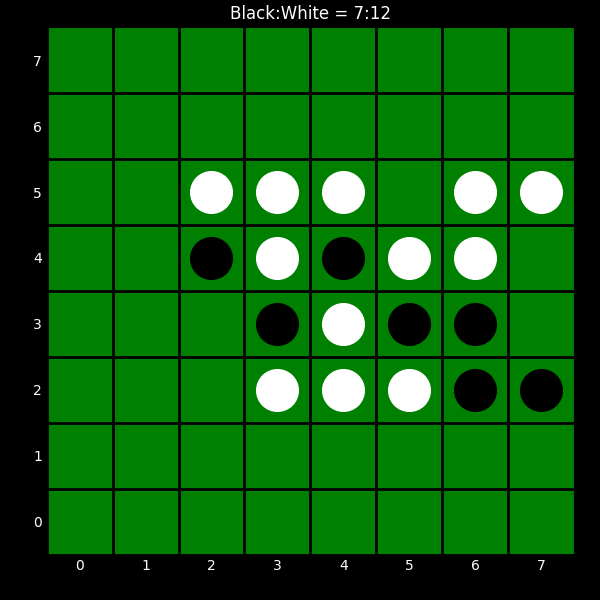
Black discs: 7
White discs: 12